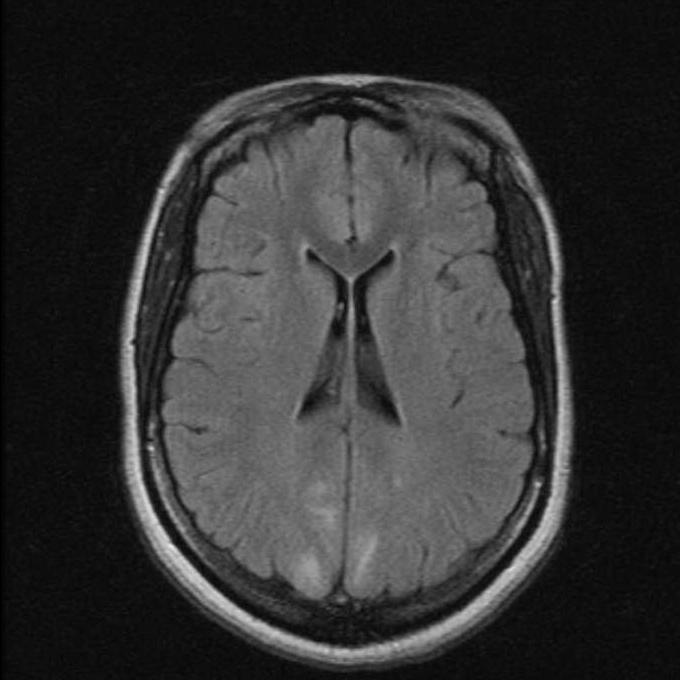
Label: notumor